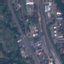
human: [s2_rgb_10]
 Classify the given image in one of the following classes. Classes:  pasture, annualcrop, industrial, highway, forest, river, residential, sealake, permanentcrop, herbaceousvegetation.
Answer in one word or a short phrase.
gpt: Highway